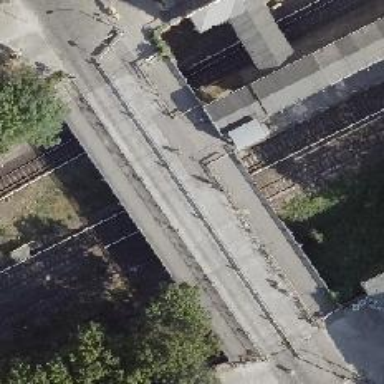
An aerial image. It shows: Bridge with sidewalks on both sides.